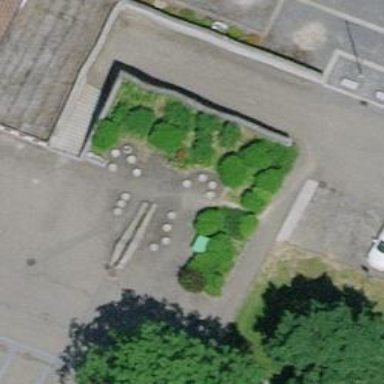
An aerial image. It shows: Fountain.